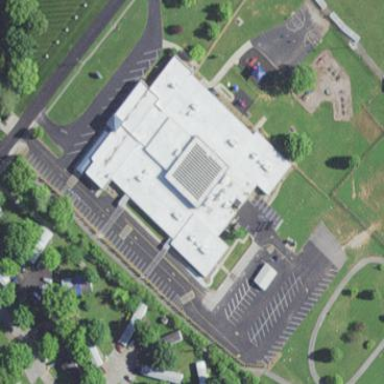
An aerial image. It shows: School building.